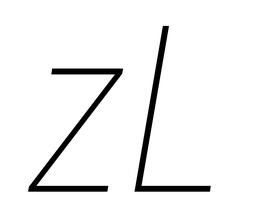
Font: Roboto-Italic_Condensed_Thin_Italic